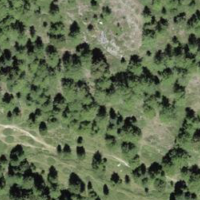
EUNIS habitat code: 43
Species observed at this site:
Parnassia palustris